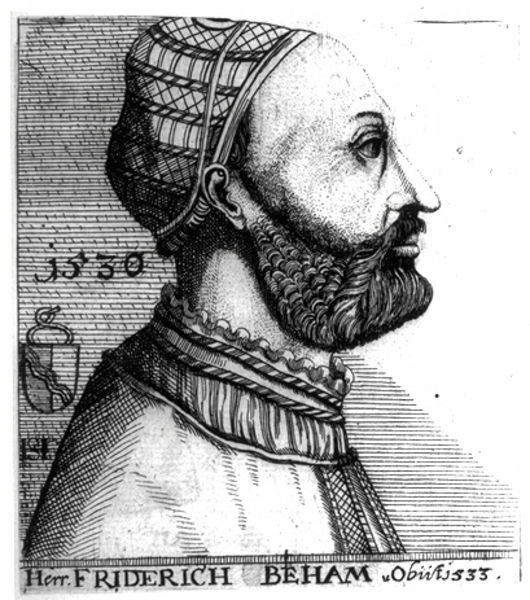
Titel: Bildnis des Friedrich Behaim
Künstler: Monogrammist HS (1530)
Institution: (Seriendruck)
Schlagwörter: mann, schatten, umhang, weiß, grau, hut, kleid, licht, mund, nase, ohr, profil, schwarz, stirn, zeichnung, muster, bart, hemd, jacke, kappe, mütze, augen, falten, gesicht, kleidung, kragen, mensch, vollbart, bildnis, hals, herr, portrait, porträt, auge, figur, gewand, stoff, brustbild, kinn, lippen, locken, ohren, rechts, kopfbedeckung, holzschnitt, schrift, papier, kette, grafik, graphik, friedrich, könig, steif, glatze, seitenansicht, streifen, deutsch, rüschen, jahreszahl, name, orientalisch, druck, druckgraphik, schnitt, schwarzweiss, druckgrafik, schraffur, stich, markant, seite, buchstaben, beschriftung, hohe stirn, bleistift, fürst, wappen, mönch, kupferstich, kräftig, paier, blicj, türke, gewandt, osman, erfinder, fridrich, mützue, naste, beham, friederich beham, 1530, behaim, friedrich beham, friderich, is, 1533, isf, seriengrafik, friederich, asman, bertel beham, herr friedrich beham, 535, türisch, friderisch beham